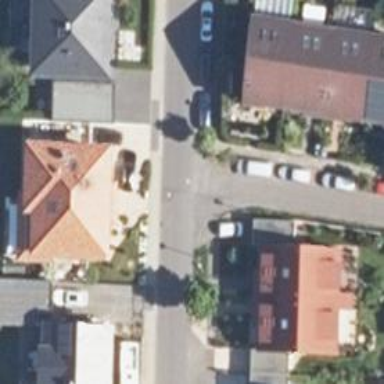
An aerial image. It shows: Living street with asphalt surface. It includes opposite cycleway.